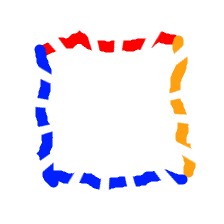
Shape: square